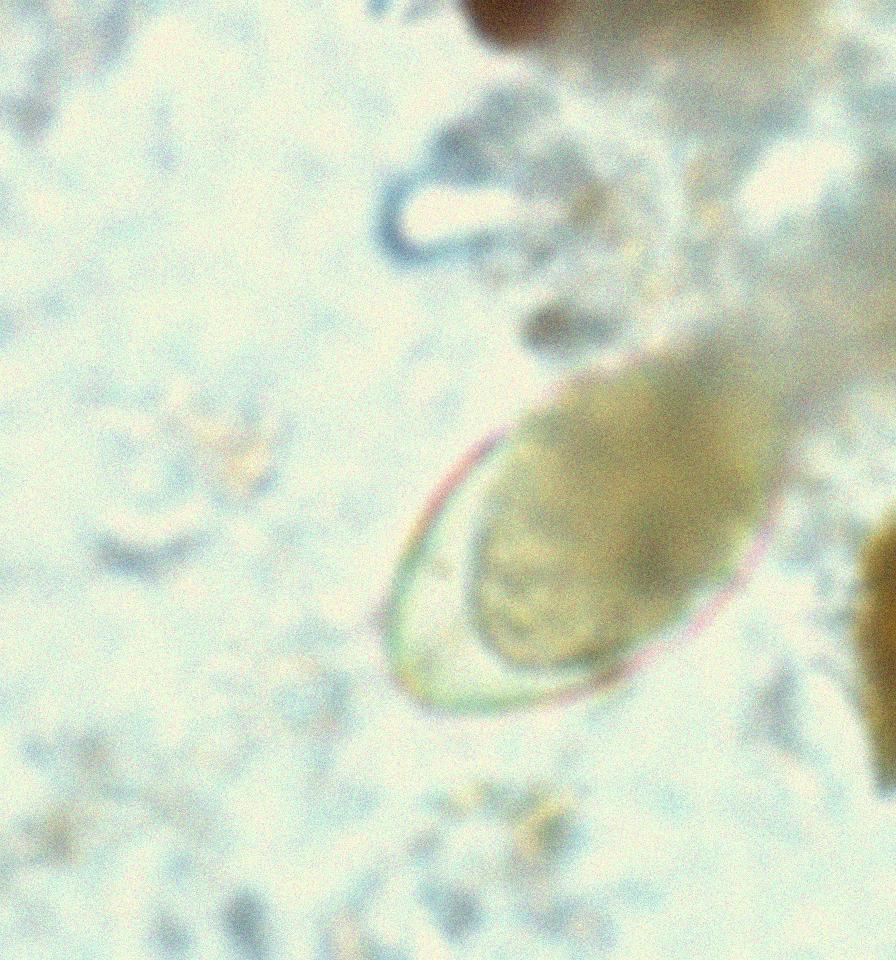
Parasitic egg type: Fasciolopsis buski